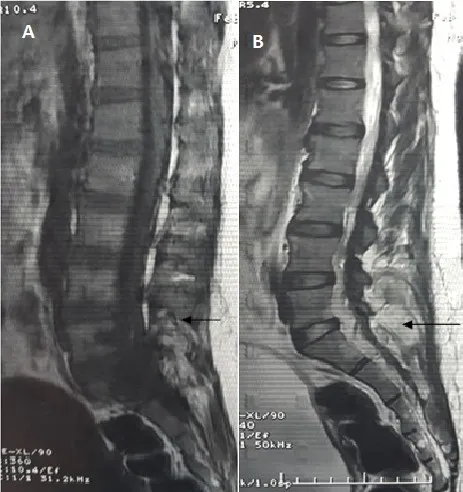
Preoperative MRI shows lesion with low signal in T1WI and heterogeneous high signal in T2WI.
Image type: radiology (mri)